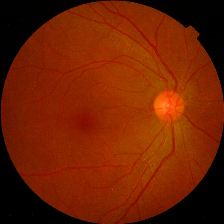
Diabetic retinopathy grade: No DR